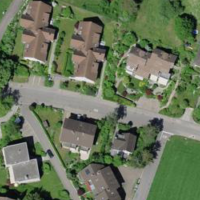
EUNIS habitat code: 55
Species observed at this site:
Veronica arvensis
Tanacetum parthenium